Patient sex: M
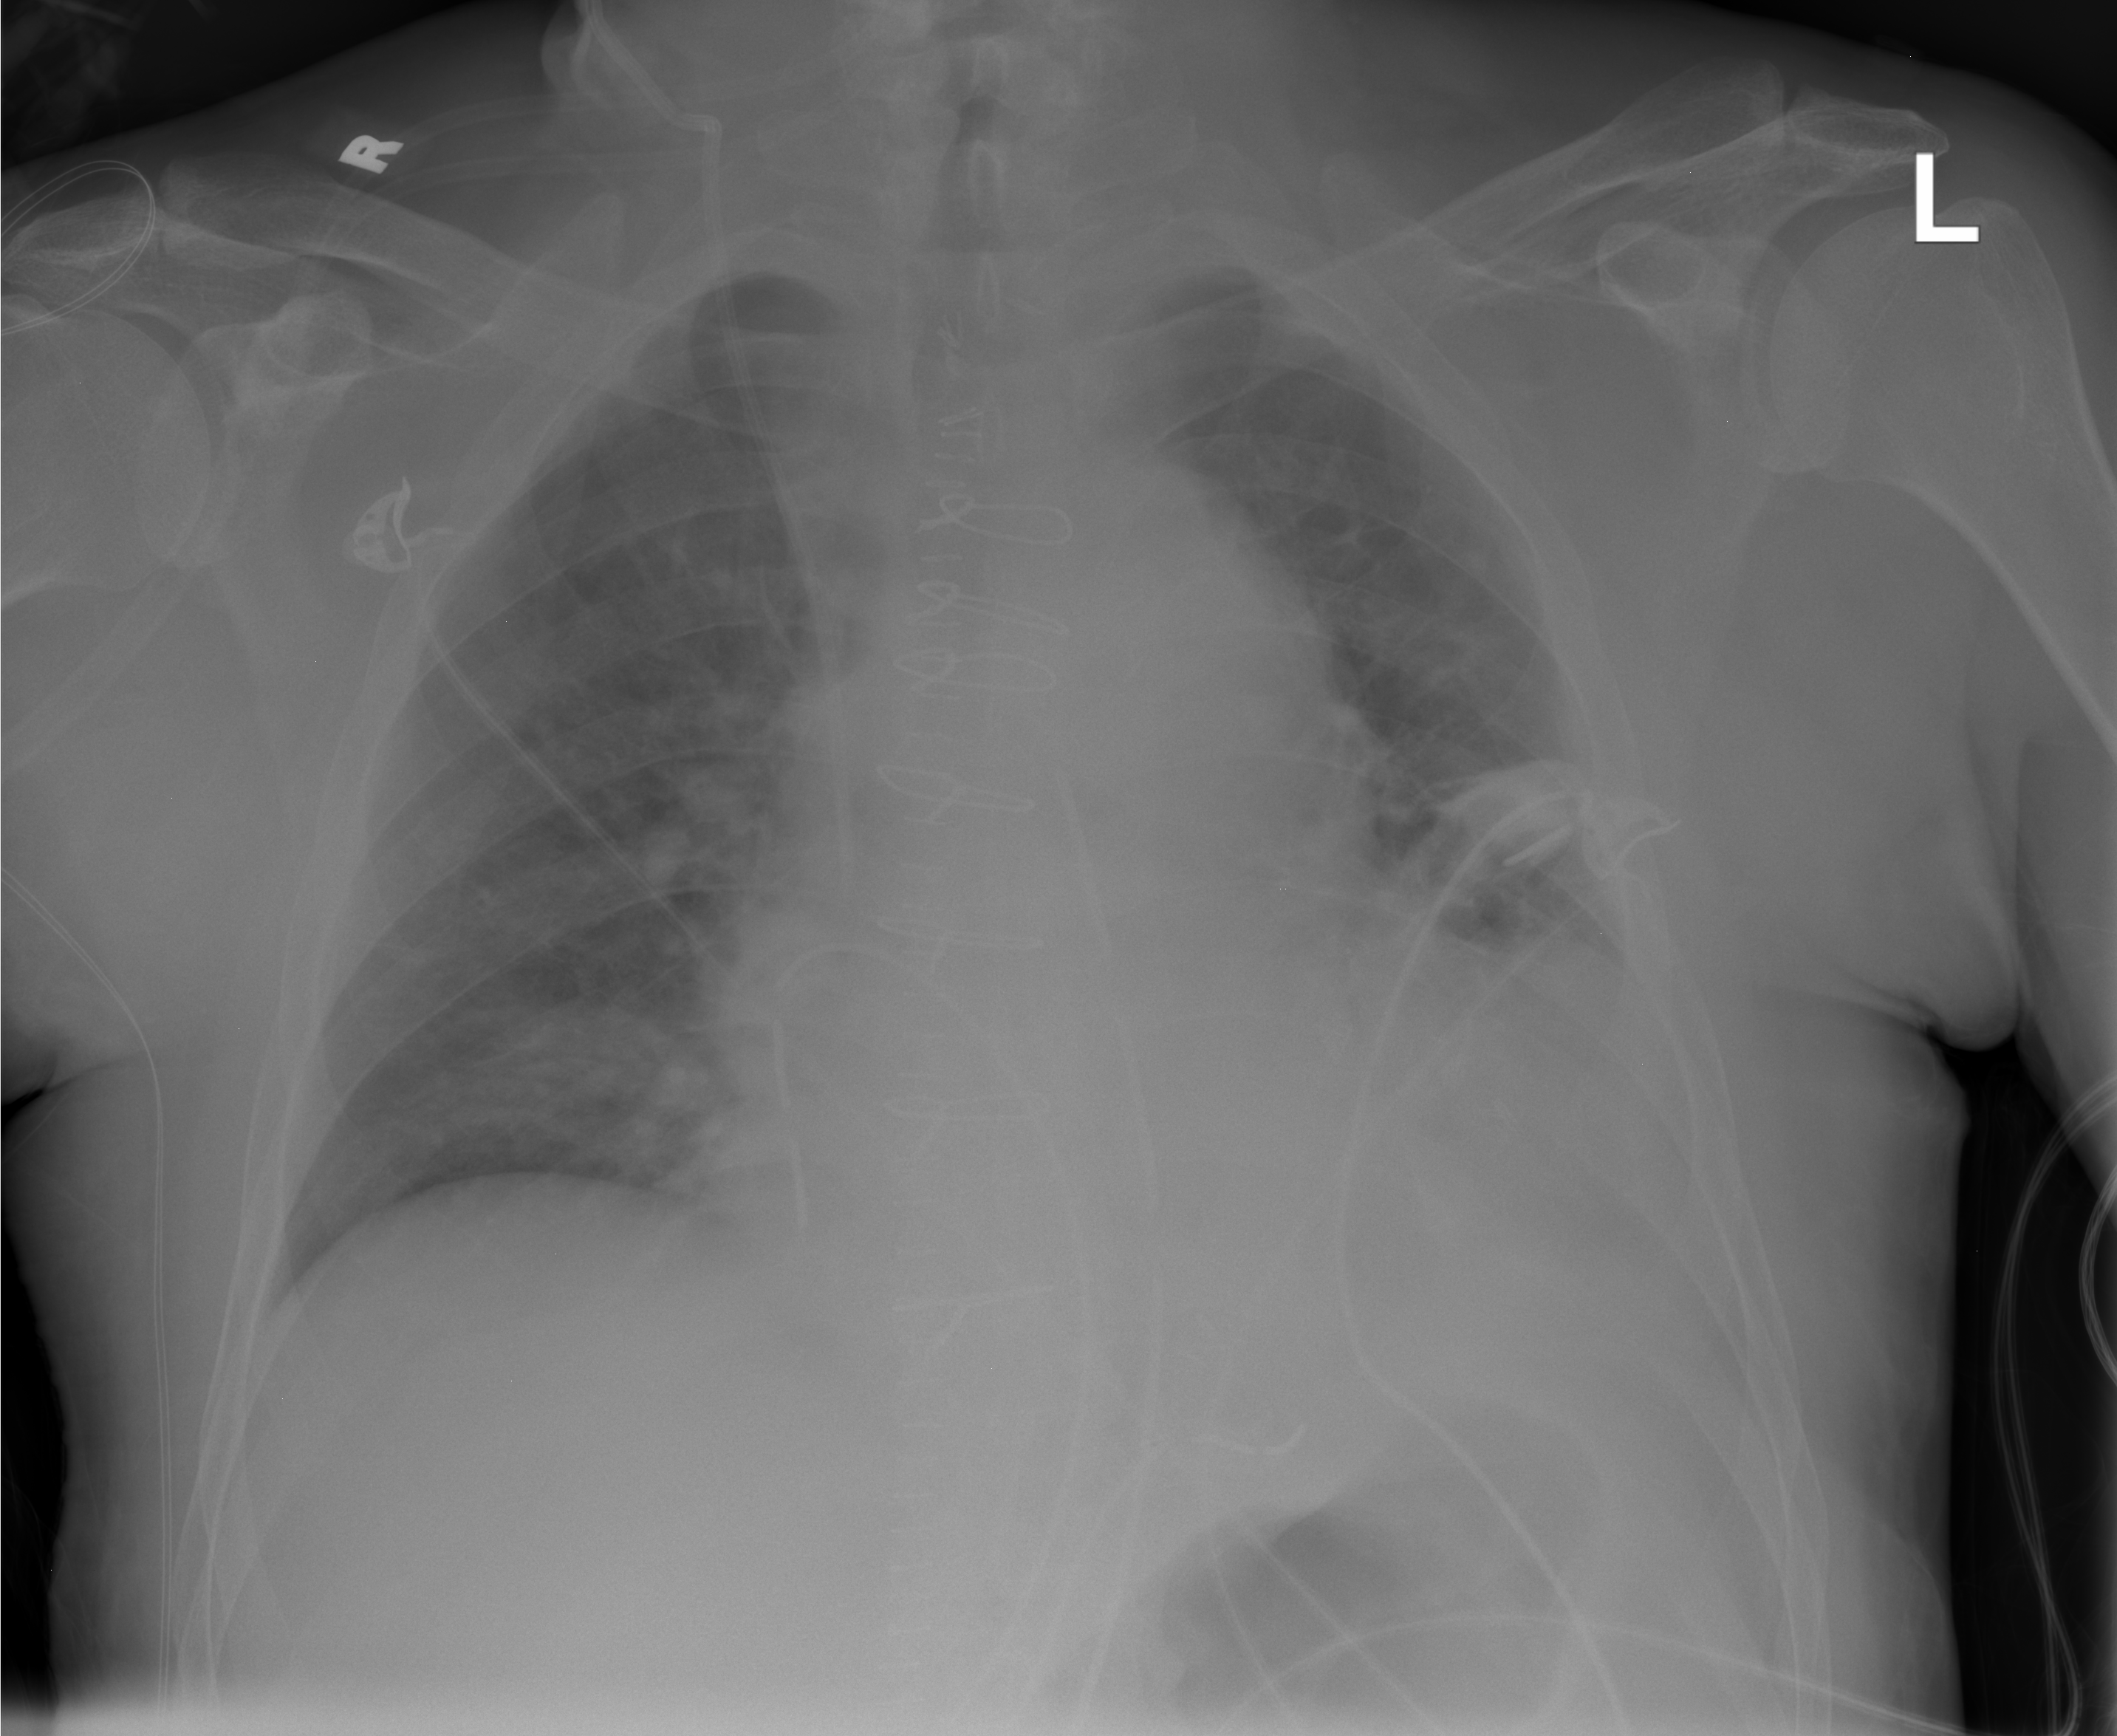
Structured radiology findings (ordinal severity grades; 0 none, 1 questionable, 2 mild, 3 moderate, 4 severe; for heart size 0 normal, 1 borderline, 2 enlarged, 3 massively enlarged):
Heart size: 2
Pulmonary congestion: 0
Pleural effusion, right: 0
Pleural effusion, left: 2
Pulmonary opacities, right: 0
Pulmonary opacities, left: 0
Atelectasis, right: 0
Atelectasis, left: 2